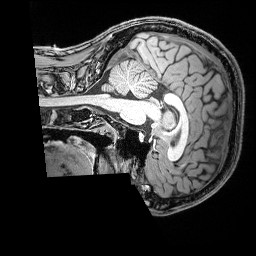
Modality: T1w
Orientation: sagittal
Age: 22
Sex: male
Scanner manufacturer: siemens
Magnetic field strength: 3 T
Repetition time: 2.53 s
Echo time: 0.00388 s